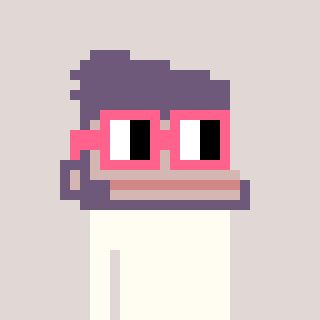
a pixel art character with square pink glasses, a ape-shaped head and a bluegrey-colored body on a warm background